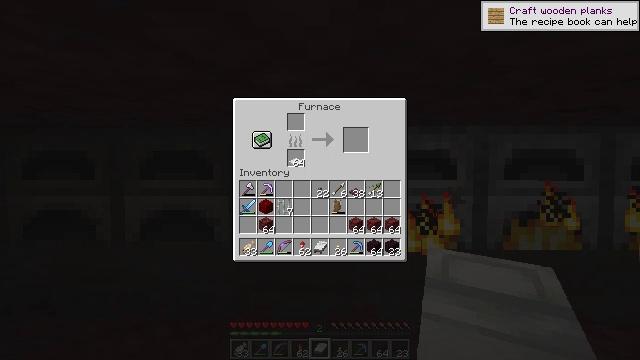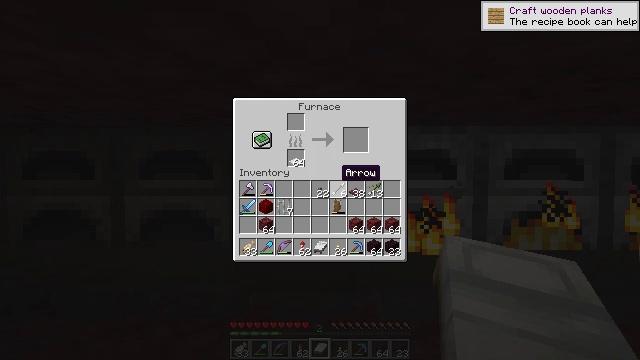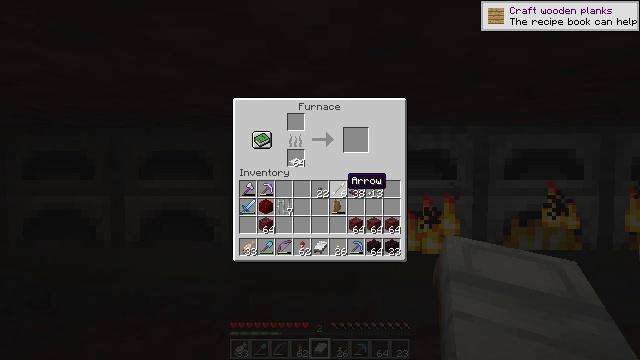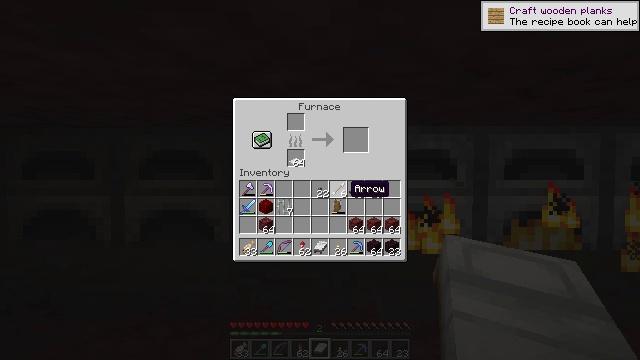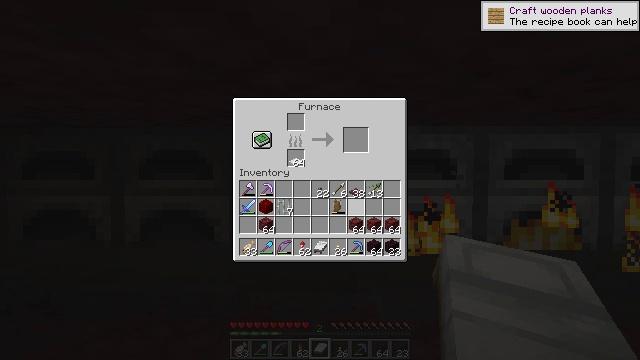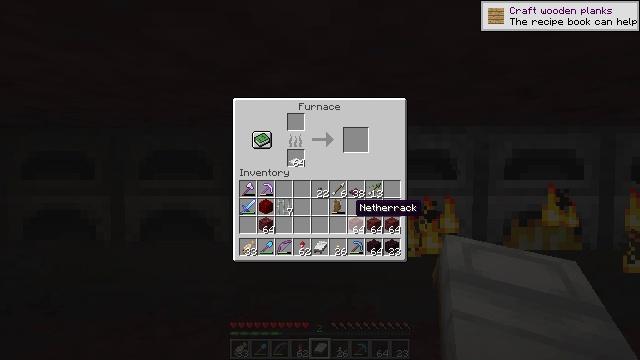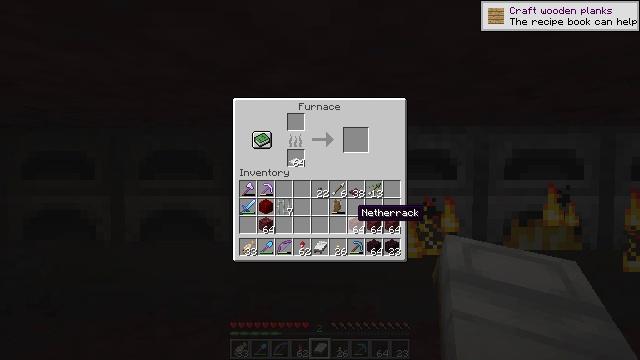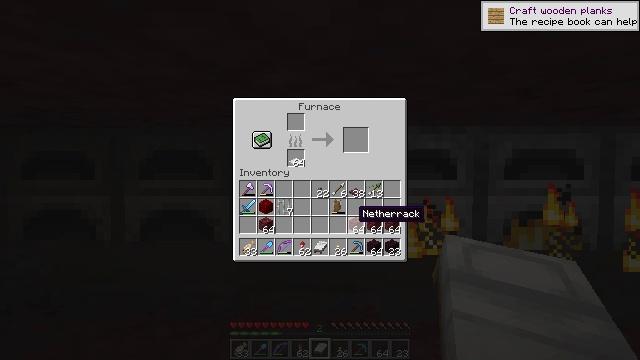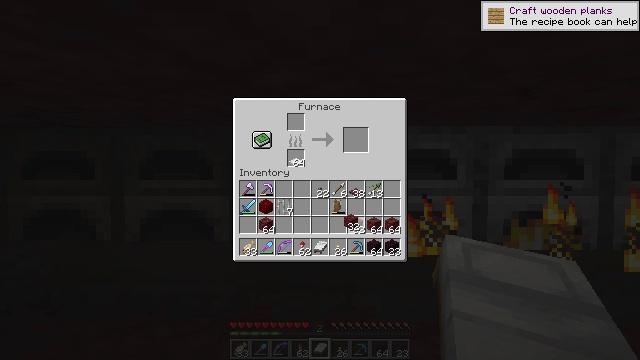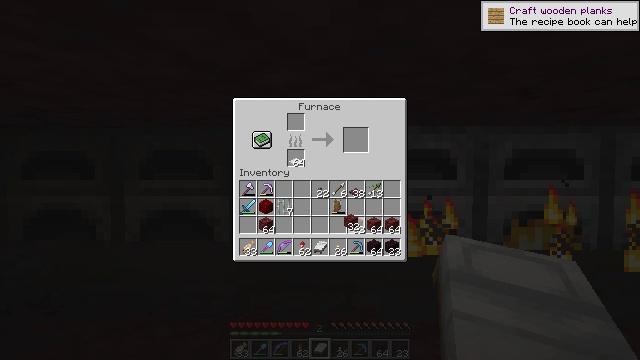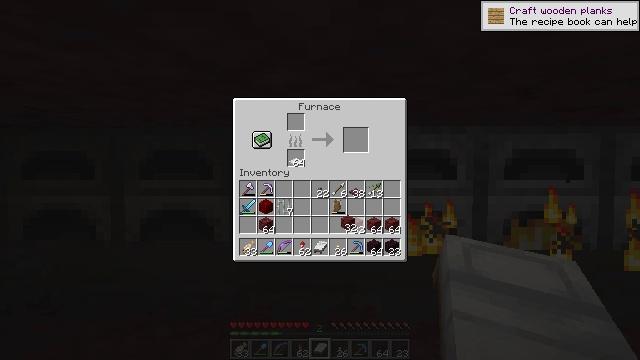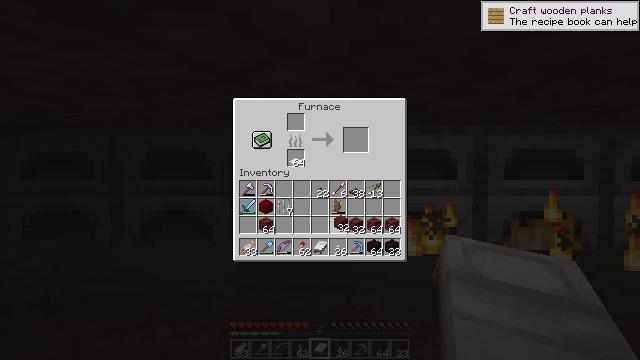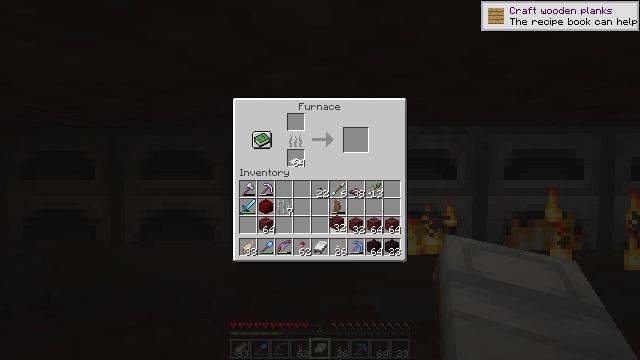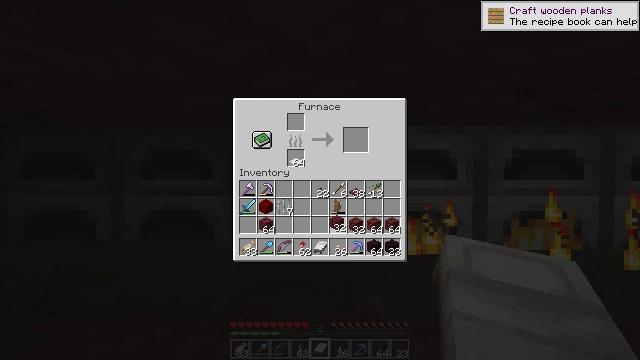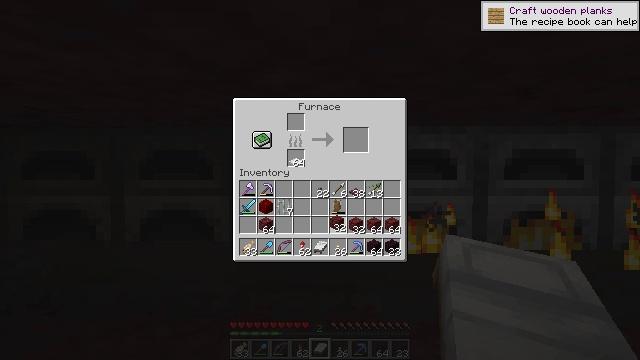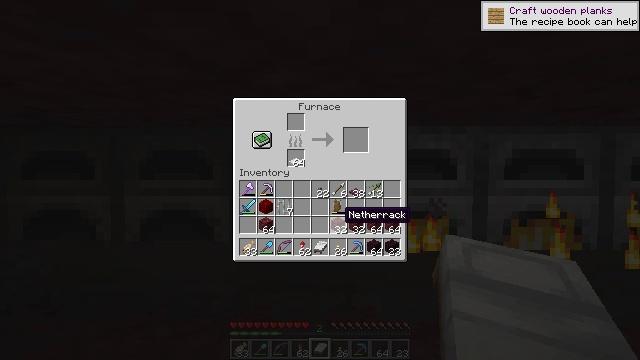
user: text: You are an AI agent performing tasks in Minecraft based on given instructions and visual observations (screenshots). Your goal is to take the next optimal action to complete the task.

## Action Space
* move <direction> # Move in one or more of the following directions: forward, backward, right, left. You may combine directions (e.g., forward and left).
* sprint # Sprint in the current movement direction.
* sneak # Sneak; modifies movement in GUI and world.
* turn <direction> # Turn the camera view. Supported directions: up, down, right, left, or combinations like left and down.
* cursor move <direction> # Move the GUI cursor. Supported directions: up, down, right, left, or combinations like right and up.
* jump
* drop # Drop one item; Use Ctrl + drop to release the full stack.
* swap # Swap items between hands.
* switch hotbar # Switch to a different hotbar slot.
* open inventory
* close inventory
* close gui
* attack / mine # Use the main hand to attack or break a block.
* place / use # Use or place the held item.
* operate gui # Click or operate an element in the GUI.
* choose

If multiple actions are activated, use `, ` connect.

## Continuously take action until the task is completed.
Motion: motion action
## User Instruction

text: Smelt some nether bricks in a furnace.
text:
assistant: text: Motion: cursor move right
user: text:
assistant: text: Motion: cursor move down
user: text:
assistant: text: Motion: cursor move down
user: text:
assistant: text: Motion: cursor move down
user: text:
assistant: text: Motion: cursor move down
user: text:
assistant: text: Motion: no_op
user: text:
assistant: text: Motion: no_op
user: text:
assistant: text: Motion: choose
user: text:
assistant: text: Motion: choose
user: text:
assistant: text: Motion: no_op
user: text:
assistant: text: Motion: no_op
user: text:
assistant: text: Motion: no_op
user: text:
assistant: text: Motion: operate gui
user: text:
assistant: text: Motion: operate gui
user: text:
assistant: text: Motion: no_op
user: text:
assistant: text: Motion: no_op
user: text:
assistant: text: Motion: sneak
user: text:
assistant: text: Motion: sneak
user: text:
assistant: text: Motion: sneak
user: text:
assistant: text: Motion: sneak, choose
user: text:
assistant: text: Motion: sneak, choose
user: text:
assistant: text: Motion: sneak
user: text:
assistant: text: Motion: sneak
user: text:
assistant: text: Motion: sneak, close gui
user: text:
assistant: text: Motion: move left, open inventory
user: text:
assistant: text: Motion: move left, open inventory
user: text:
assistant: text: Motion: move left
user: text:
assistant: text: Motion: move left
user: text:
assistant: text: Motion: move left
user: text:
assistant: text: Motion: no_op